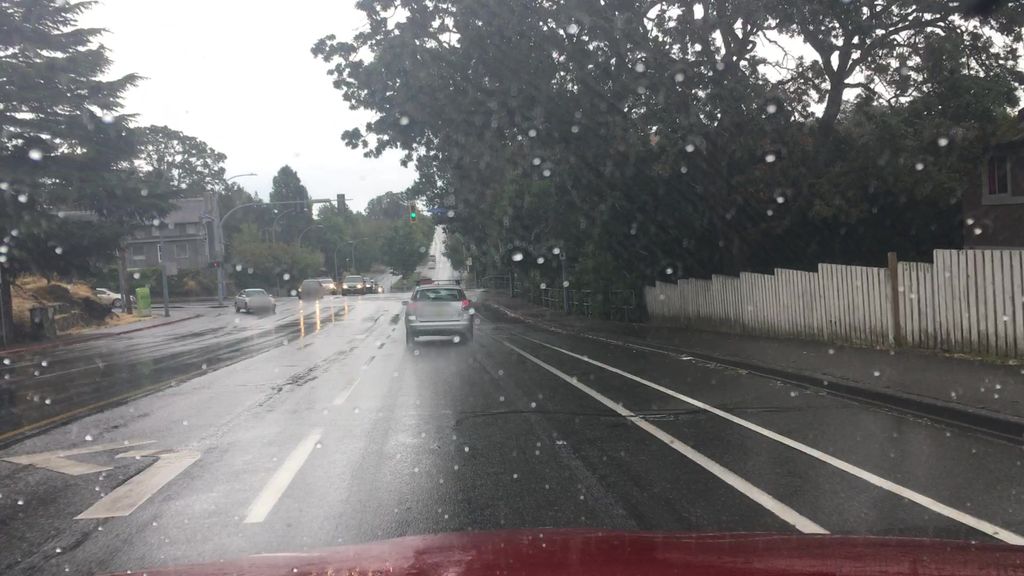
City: victoria